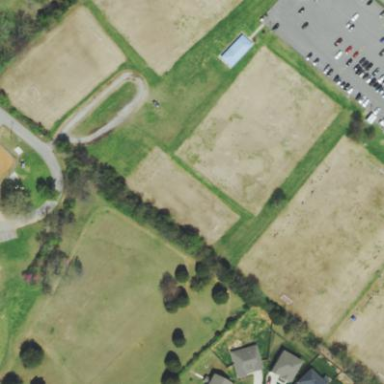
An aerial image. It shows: Grass pitch designated for soccer.